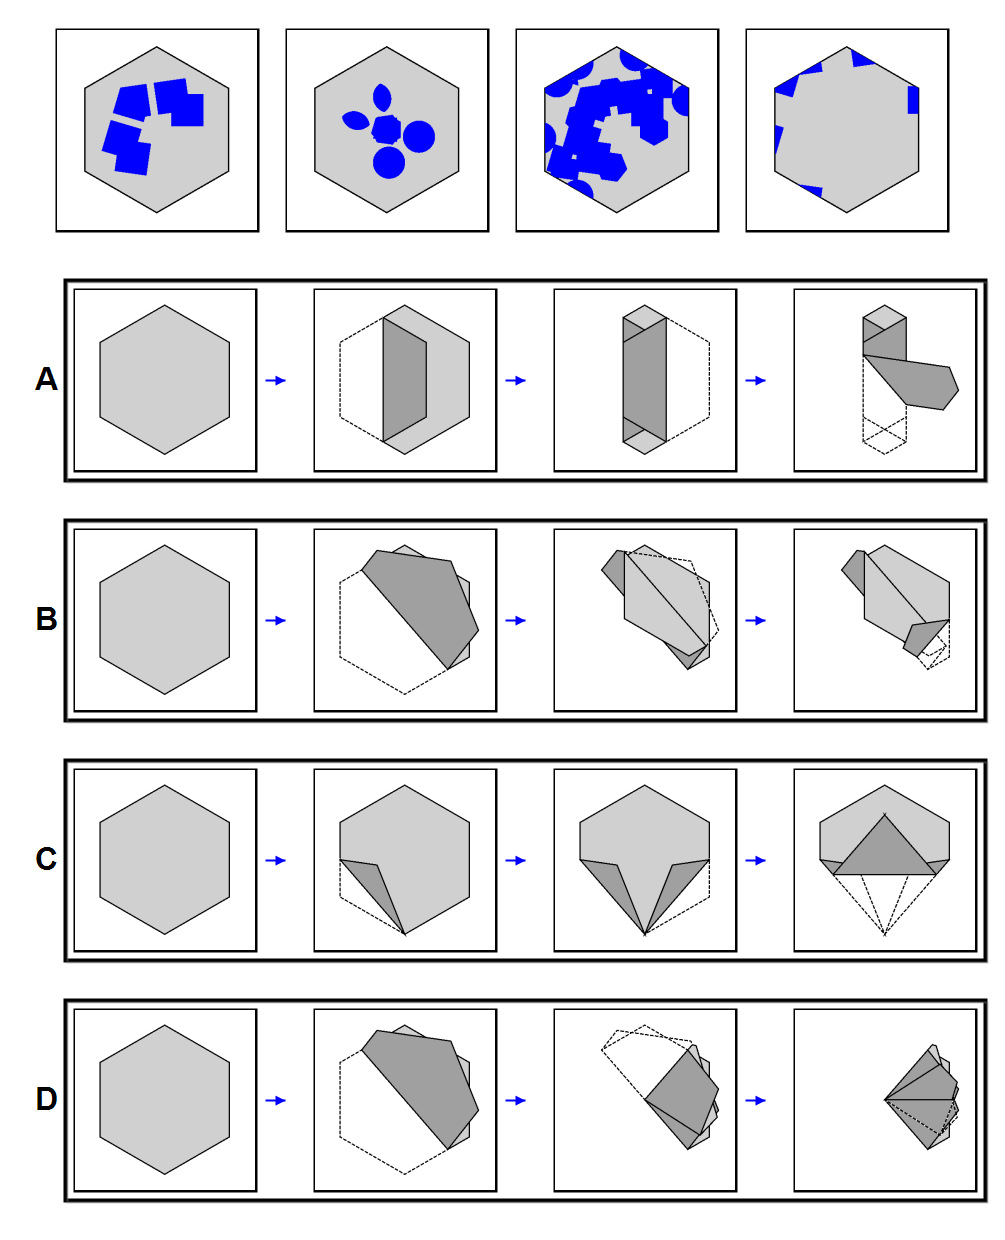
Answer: D